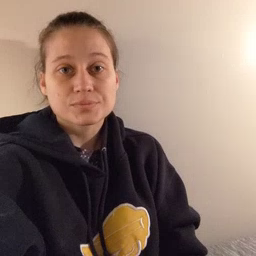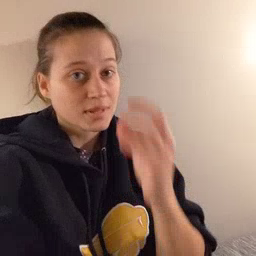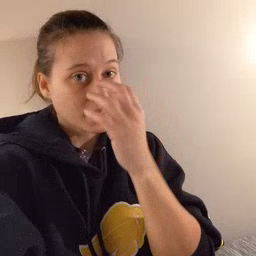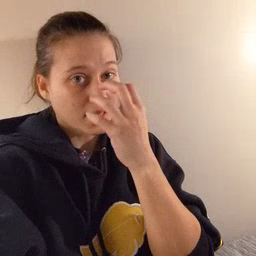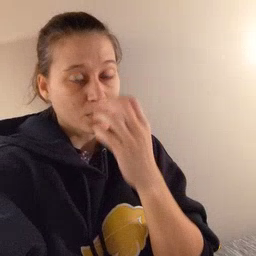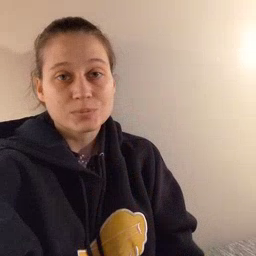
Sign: clown